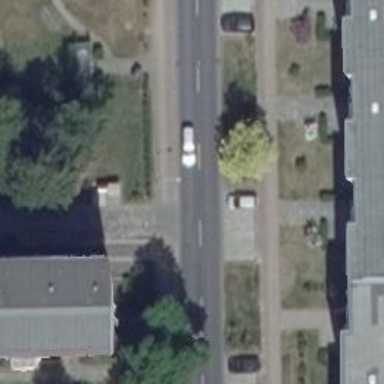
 with concrete plate surface on the left and sett surface on the right. Tourist bus is also present in the area."